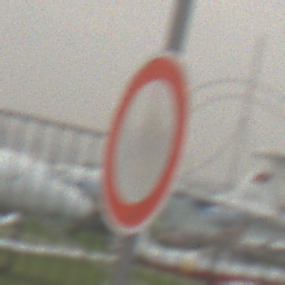
Verkehrszeichen: VerbotFahrzeugeAllerArt
Umgebung: Outdoor, Suburban
Tageszeit: MorningAfternoon
Wetter: Overcast
Licht: Natural
Jahreszeit: NotSpecified
Kontrast: LowContrast